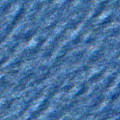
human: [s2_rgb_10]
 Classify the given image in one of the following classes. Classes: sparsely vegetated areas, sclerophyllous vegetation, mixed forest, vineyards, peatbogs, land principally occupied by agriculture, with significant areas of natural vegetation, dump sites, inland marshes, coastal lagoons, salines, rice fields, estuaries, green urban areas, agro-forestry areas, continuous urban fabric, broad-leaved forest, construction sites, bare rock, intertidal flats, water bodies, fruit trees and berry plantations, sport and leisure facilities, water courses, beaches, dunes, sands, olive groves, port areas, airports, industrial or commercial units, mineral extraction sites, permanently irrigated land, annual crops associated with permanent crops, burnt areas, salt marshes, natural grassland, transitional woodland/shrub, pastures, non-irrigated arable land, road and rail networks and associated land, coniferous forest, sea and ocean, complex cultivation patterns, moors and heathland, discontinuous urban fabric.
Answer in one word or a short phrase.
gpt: sea and ocean